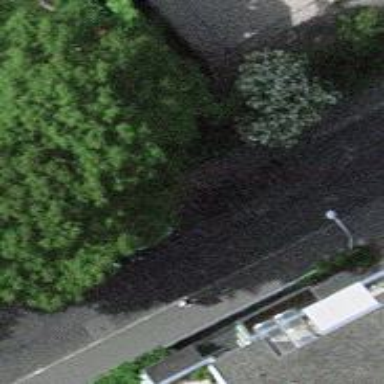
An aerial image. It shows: Bicycle rental facility.